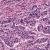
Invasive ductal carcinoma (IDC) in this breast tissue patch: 1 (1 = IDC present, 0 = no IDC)